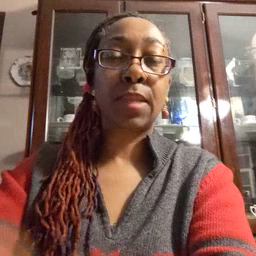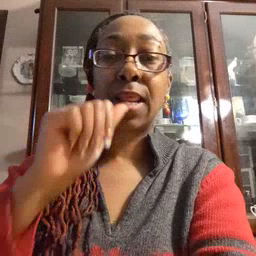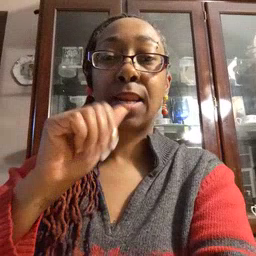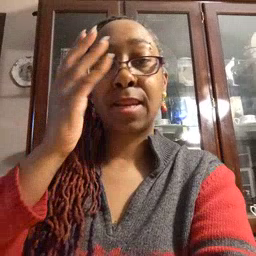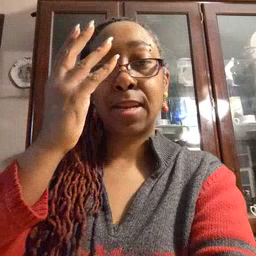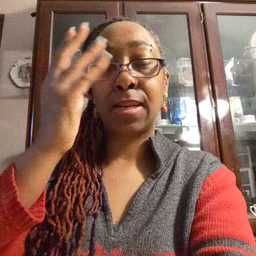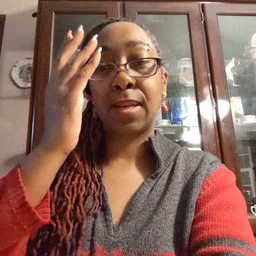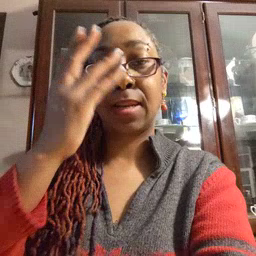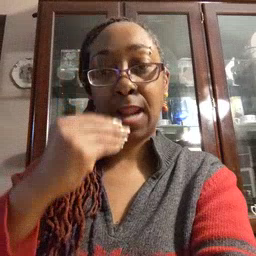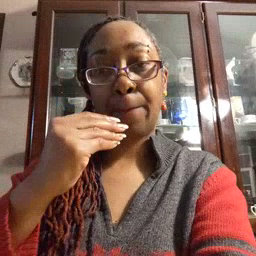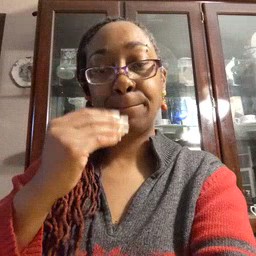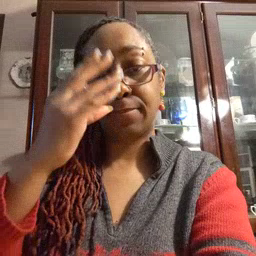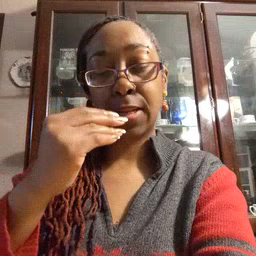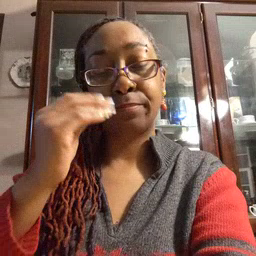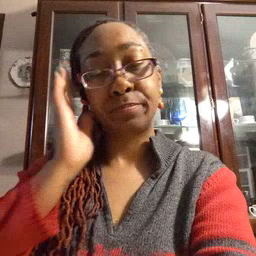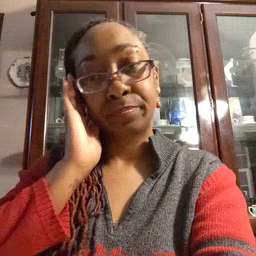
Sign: nap